Interaction volume radius: 5 \u00c5
Interaction volume height: 15 \u00c5
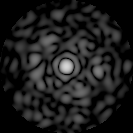
Disorder parameter: 0.8104